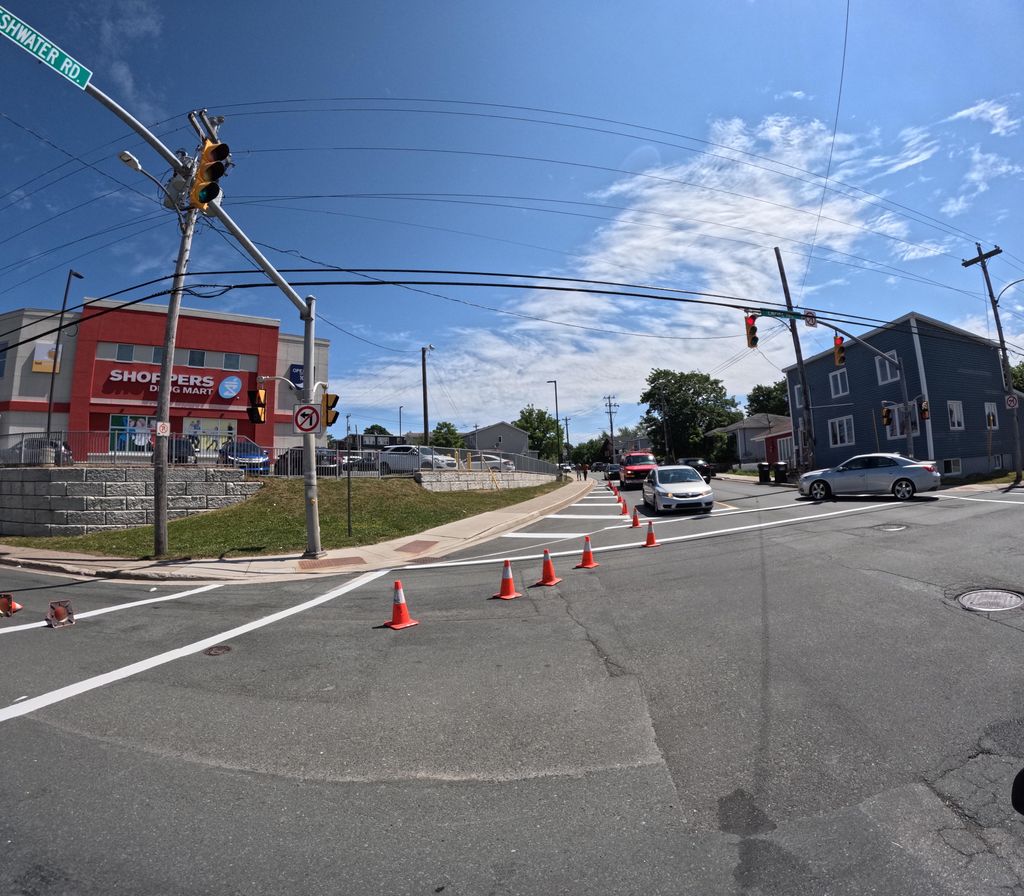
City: st_johns